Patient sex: M
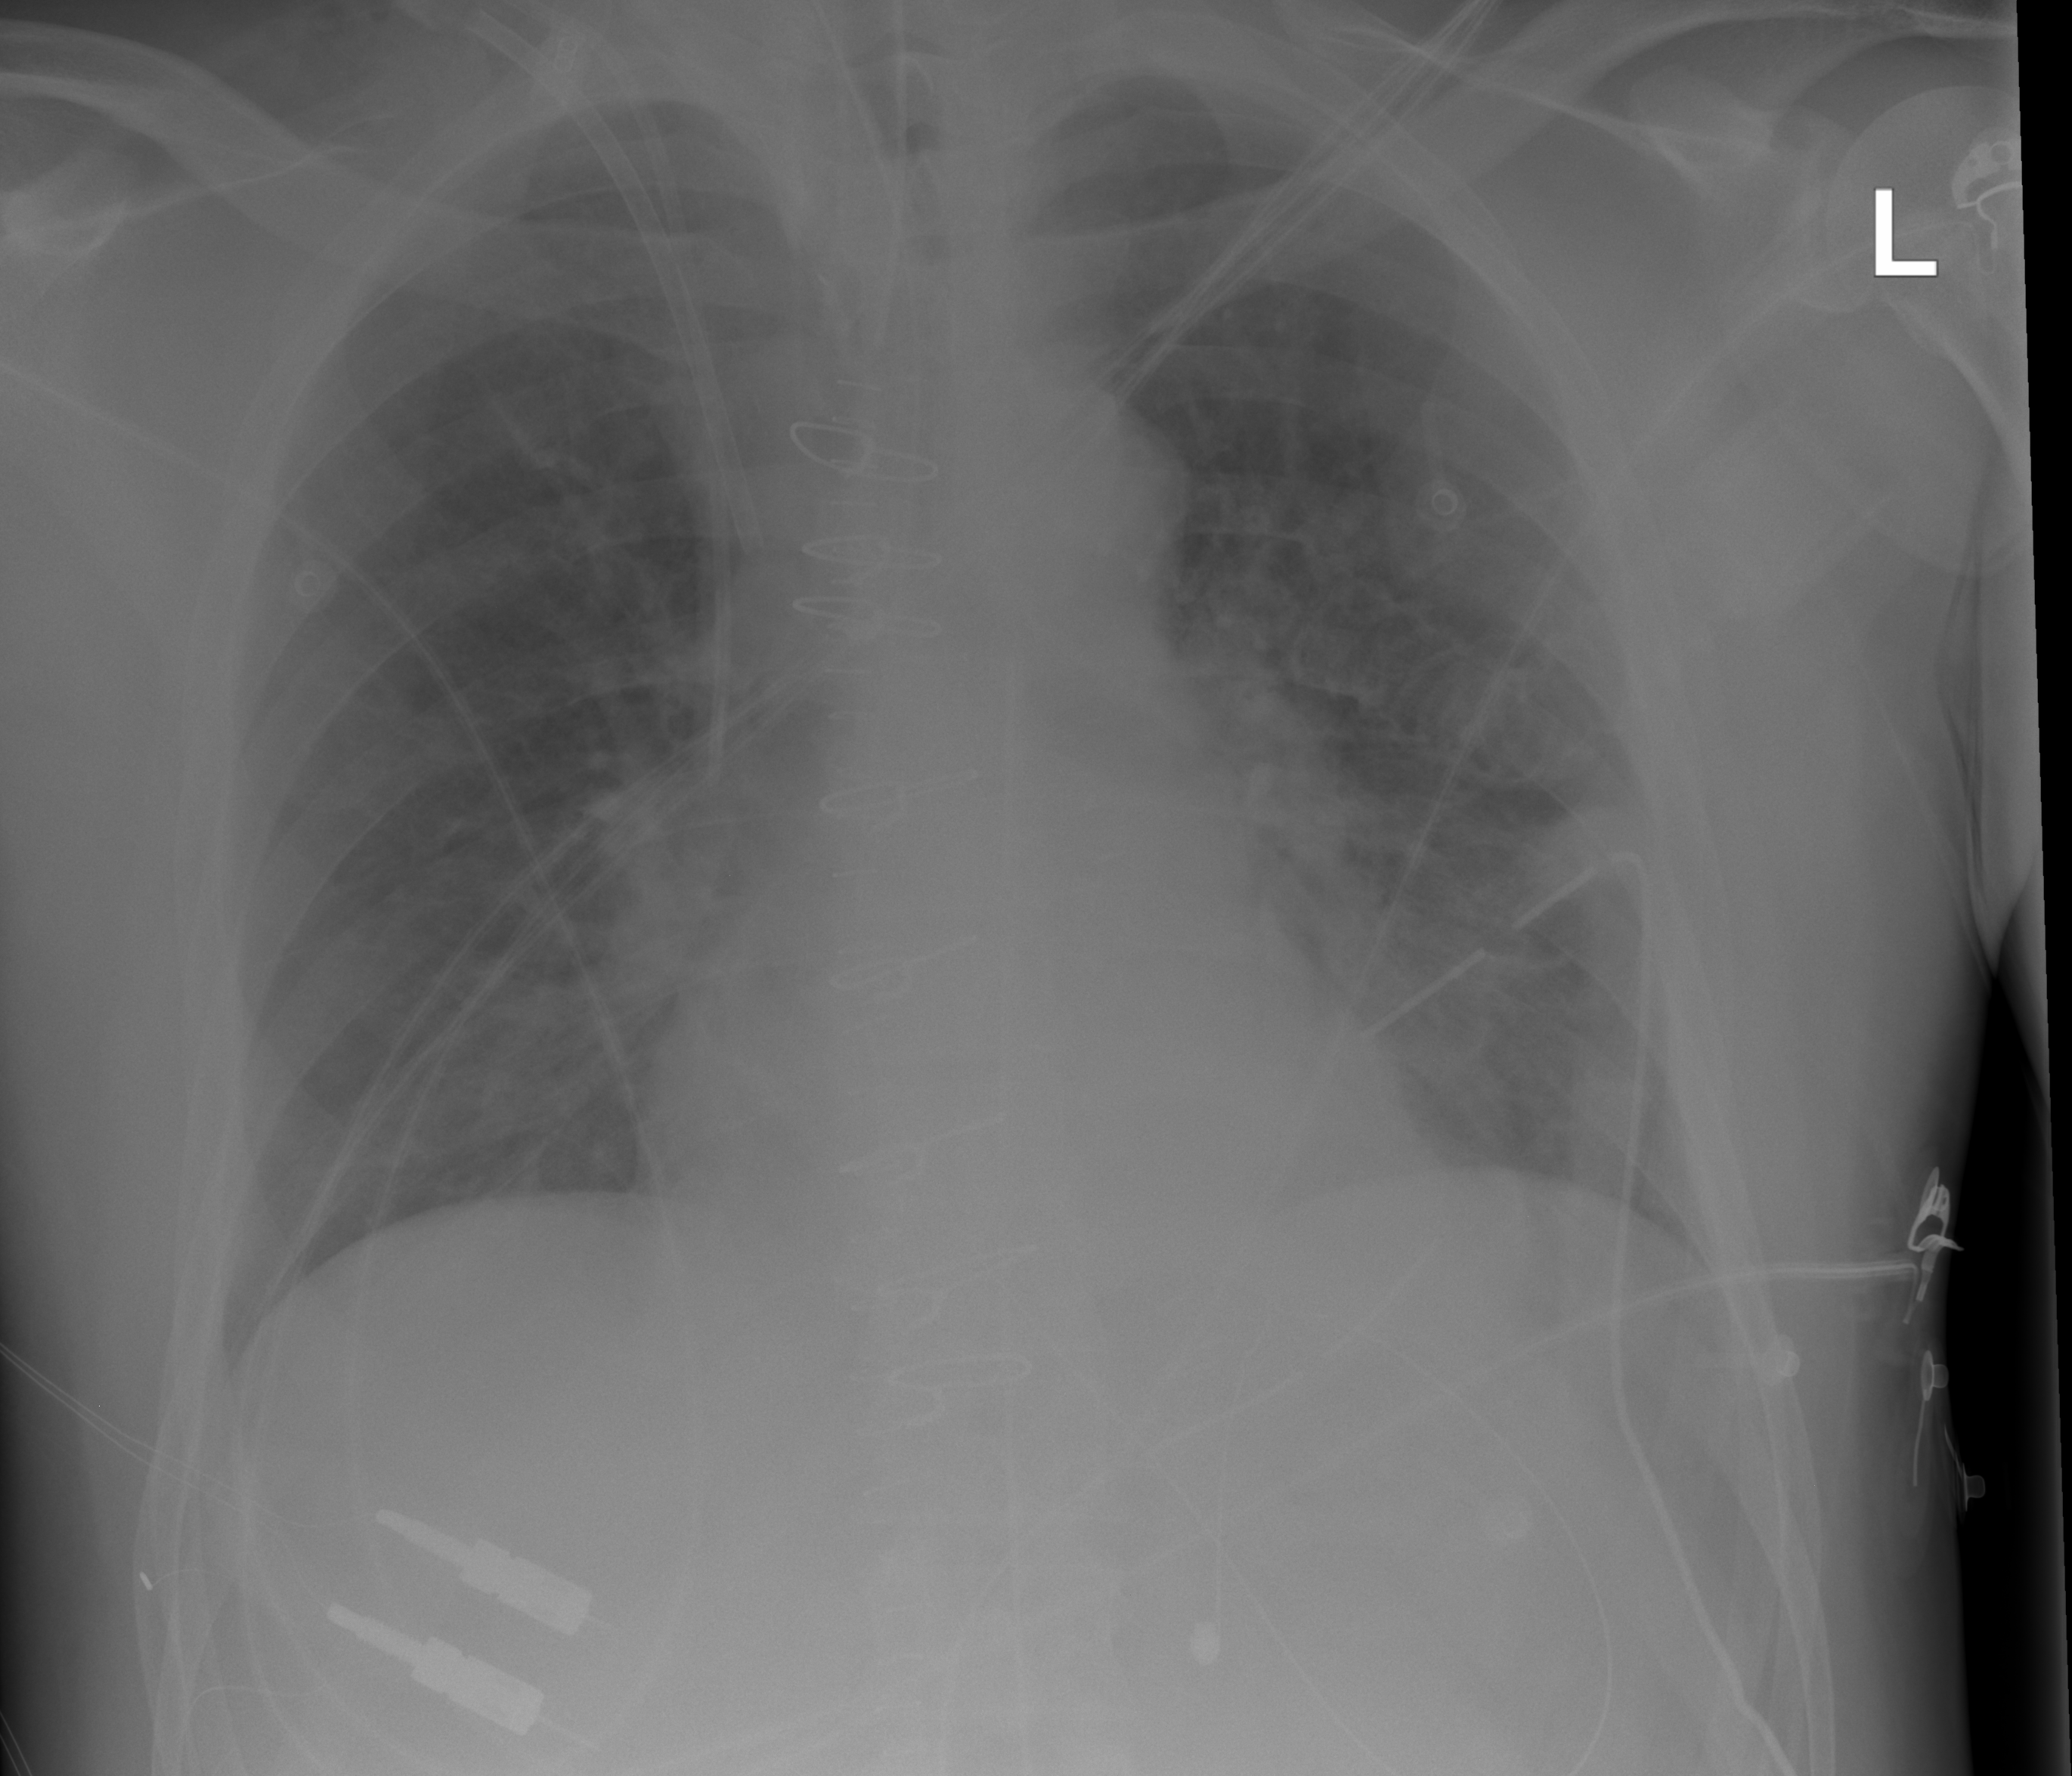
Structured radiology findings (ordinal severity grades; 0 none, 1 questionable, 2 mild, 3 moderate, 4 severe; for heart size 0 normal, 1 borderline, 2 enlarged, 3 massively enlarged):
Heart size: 0
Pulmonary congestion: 2
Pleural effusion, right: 0
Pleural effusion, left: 0
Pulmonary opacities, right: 1
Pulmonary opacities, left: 1
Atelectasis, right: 1
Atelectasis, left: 2